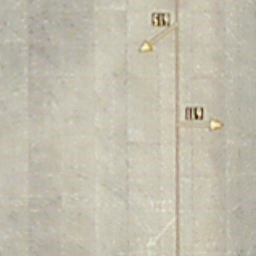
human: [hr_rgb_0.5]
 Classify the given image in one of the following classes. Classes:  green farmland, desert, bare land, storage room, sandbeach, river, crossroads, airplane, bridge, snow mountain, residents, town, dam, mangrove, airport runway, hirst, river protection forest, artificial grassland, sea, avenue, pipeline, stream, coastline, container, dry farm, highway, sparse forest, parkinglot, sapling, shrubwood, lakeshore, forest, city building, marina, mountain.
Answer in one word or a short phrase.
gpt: airport runway